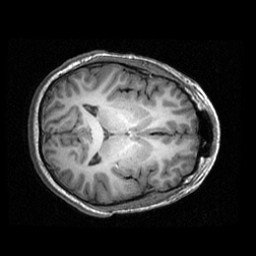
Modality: T1w
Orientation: axial
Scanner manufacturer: ge
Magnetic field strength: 3 T
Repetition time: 0.009036 s
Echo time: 0.00184 s